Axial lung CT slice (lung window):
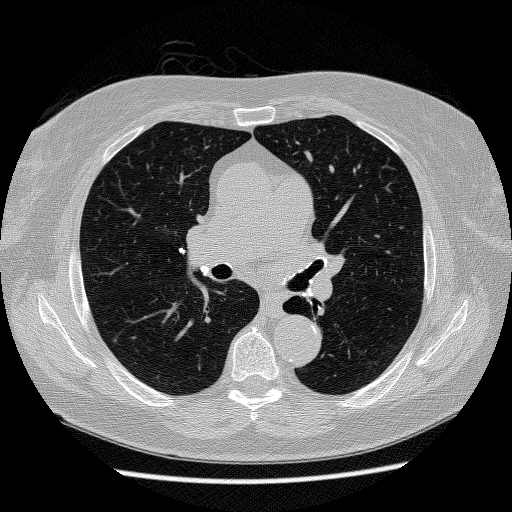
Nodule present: yes
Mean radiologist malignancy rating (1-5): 1